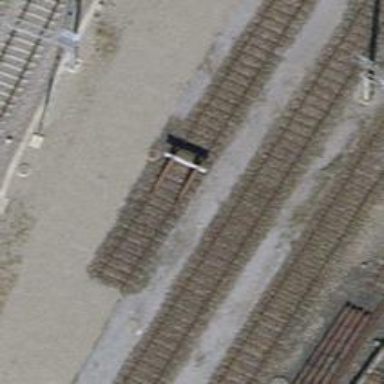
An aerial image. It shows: Railway buffer stop.